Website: apple
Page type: address-validator
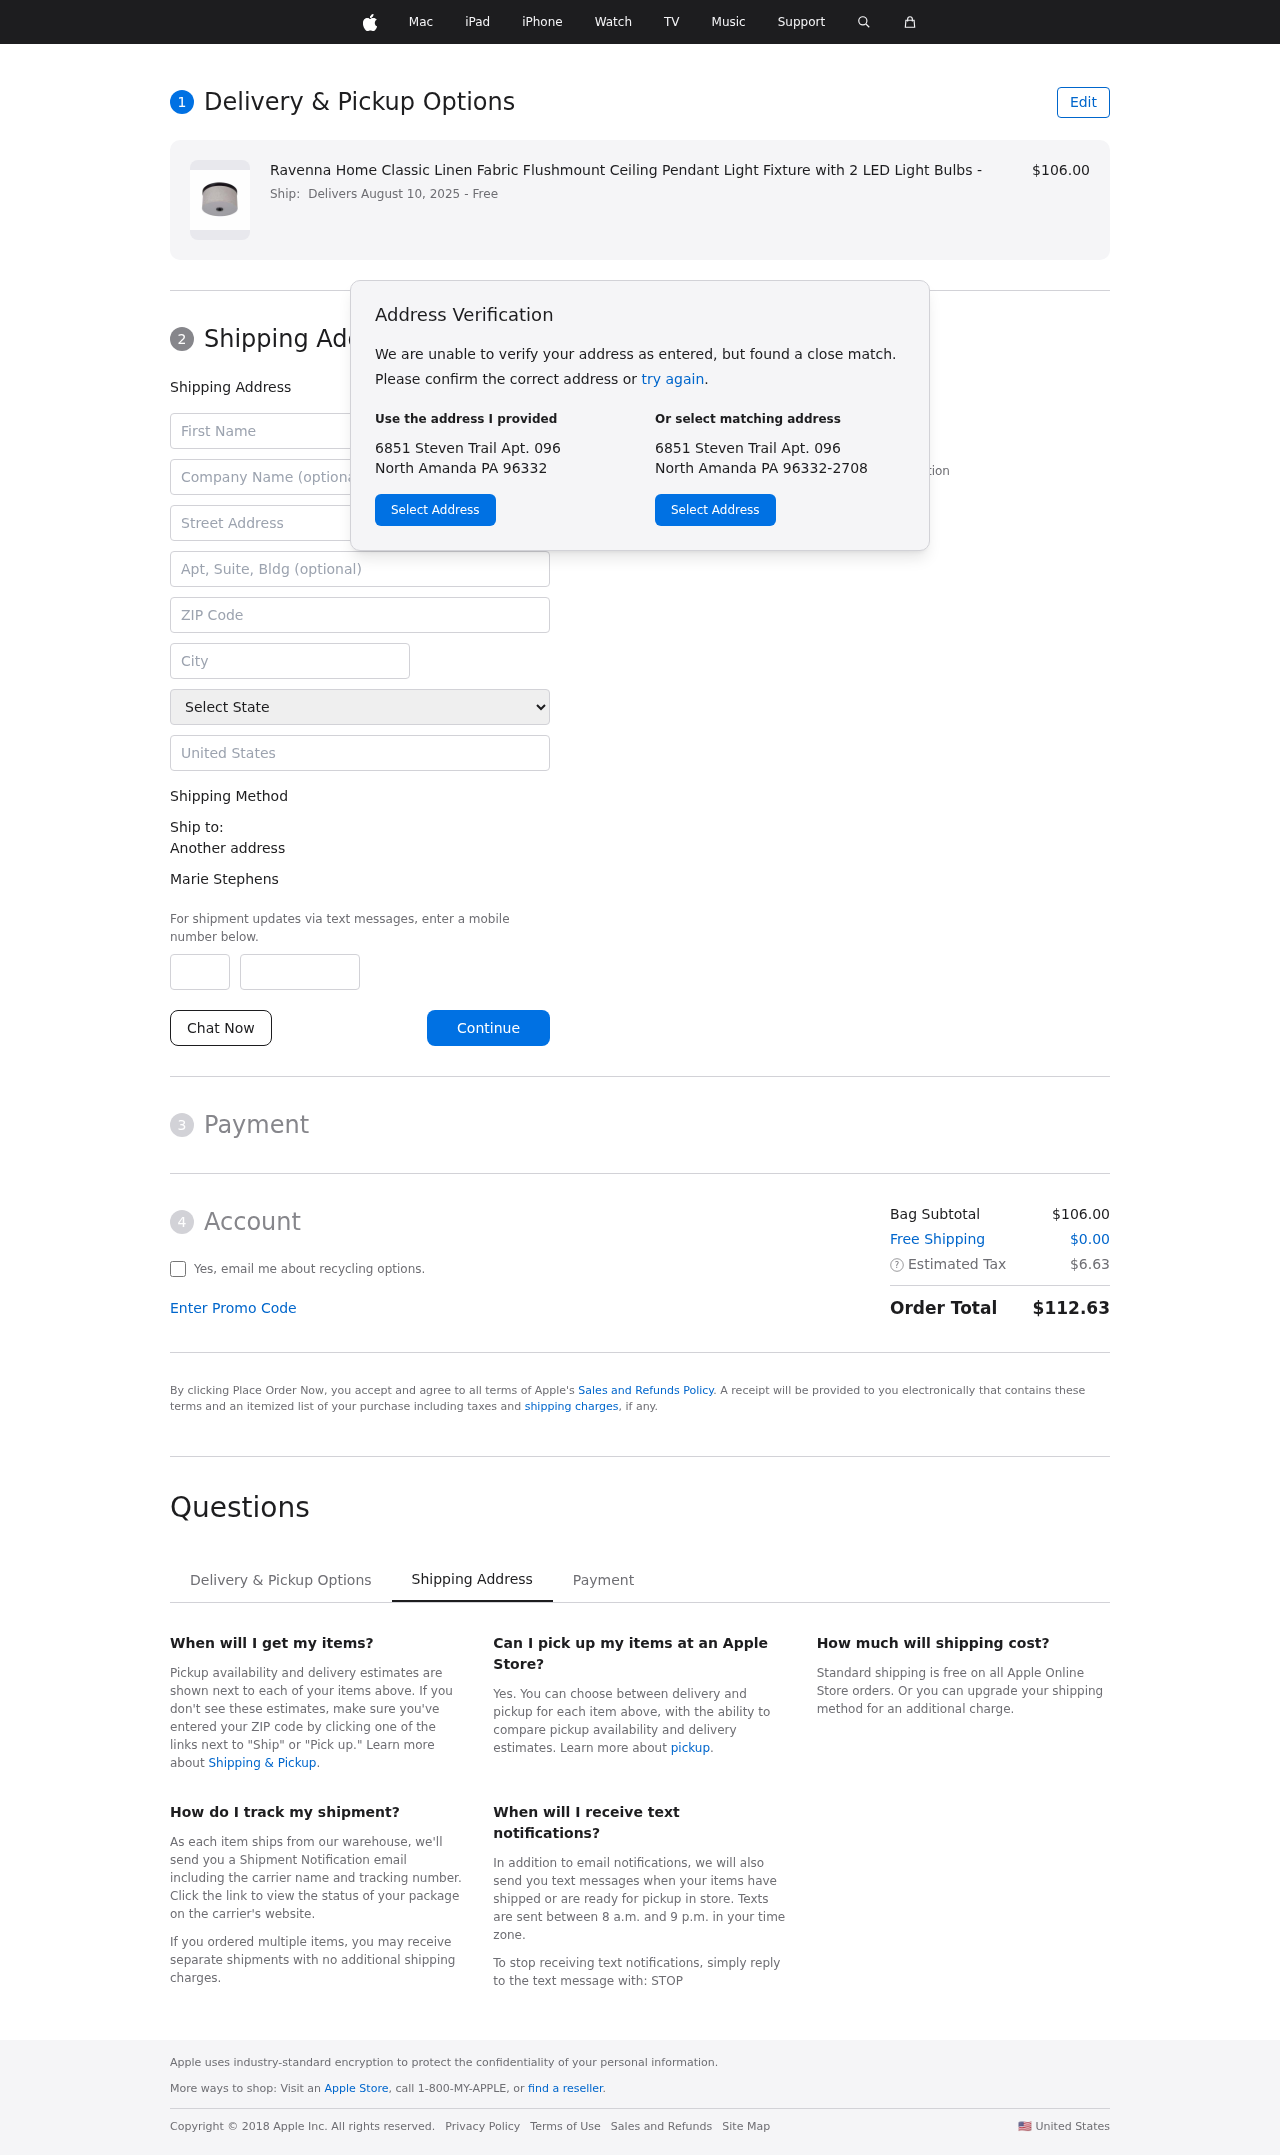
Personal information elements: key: PII_CITY
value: North Amanda
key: PII_COUNTRY
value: United States
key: PII_FIRSTNAME
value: Marie
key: PII_FULLNAME
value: Marie Stephens
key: PII_LASTNAME
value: Stephens
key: PII_PHONE_AREA
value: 885
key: PII_PHONE_SUFFIX
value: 3133
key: PII_POSTCODE
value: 96332
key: PII_STATE
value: Pennsylvania
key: PII_STREET
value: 6851 Steven Trail Apt. 096
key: PII_CITY_STATE_ZIP
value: North Amanda PA 96332
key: PII_STATE_ABBR
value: PA
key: PII_POSTCODE_FULL
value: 96332
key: PII_POSTCODE_NUMERIC
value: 96332
Product elements: key: PRODUCT1_NAME
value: Ravenna Home Classic Linen Fabric Flushmount Ceiling Pendant Light Fixture with 2 LED Light Bulbs -
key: PRODUCT1_PRICE
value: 106
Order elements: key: ORDER_DELIVERY_DATE
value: Delivers August 10, 2025
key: ORDER_SUBTOTAL
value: $106.00
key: ORDER_SHIPPING_COST
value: $0.00
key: ORDER_TAX
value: $6.63
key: ORDER_TOTAL
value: $112.63